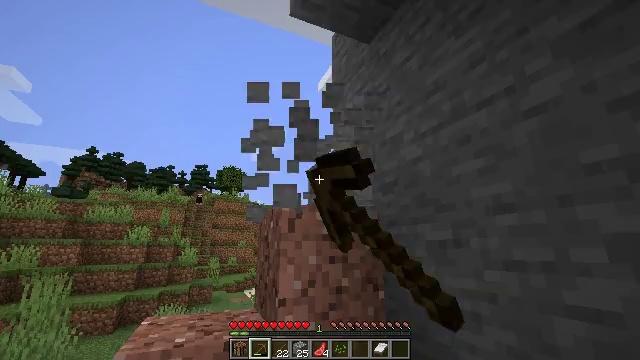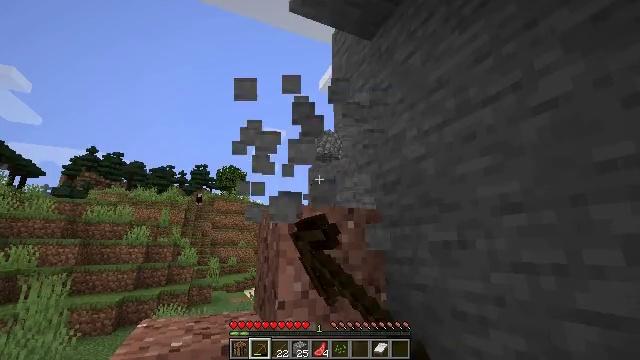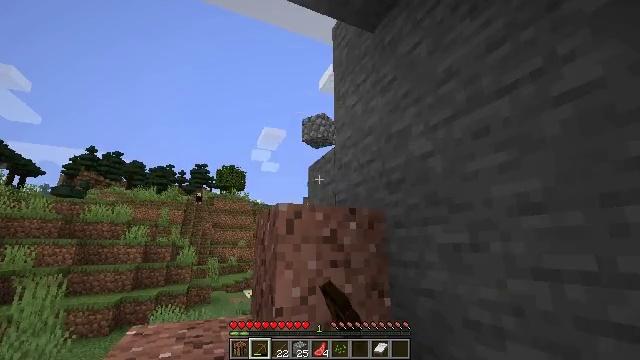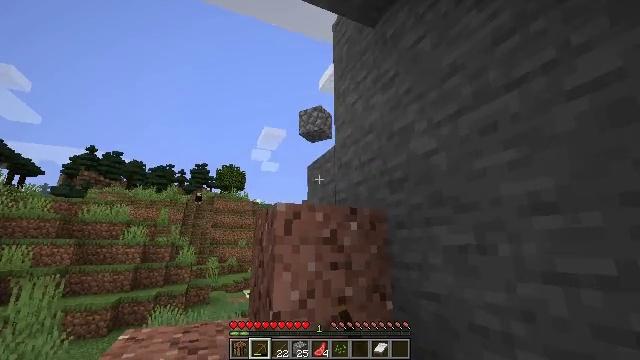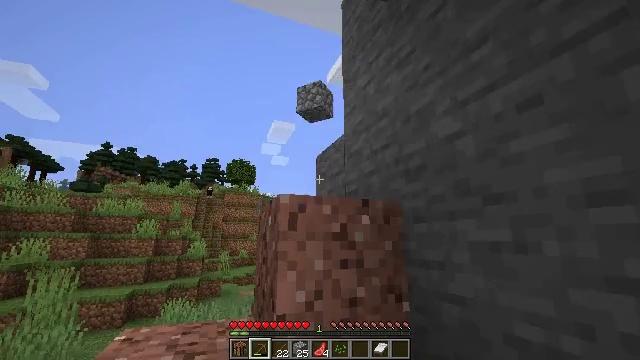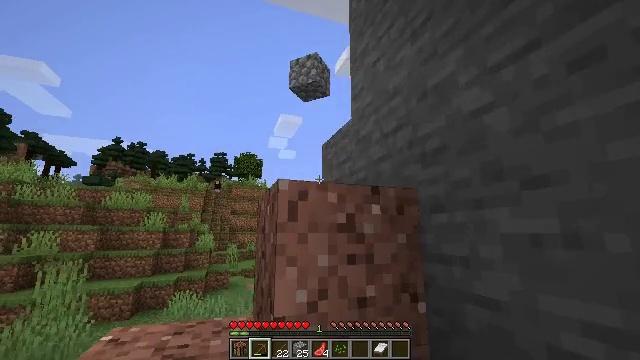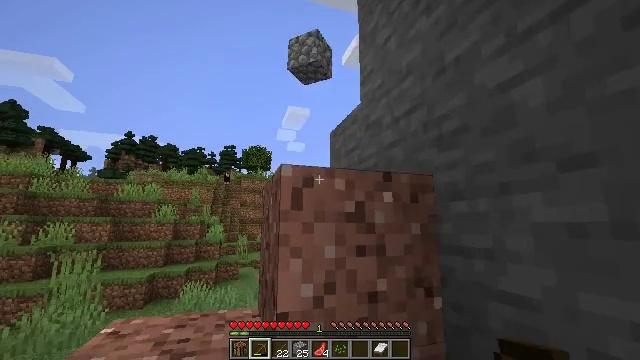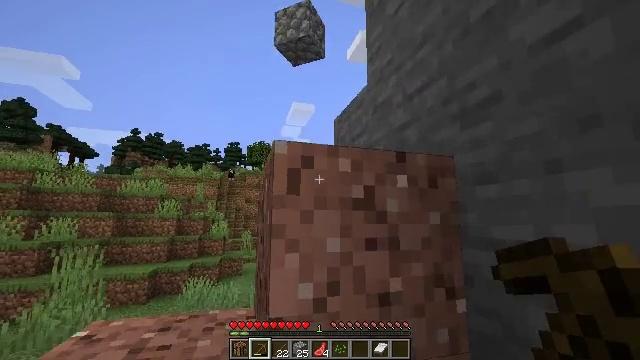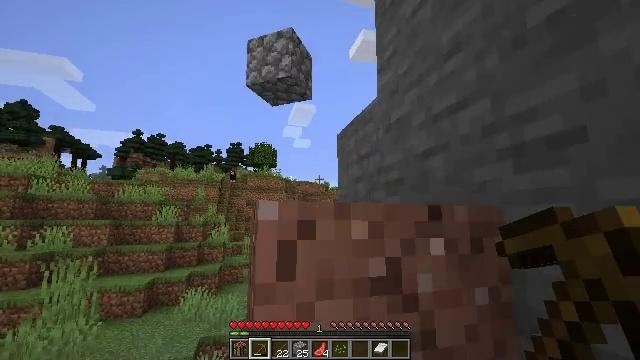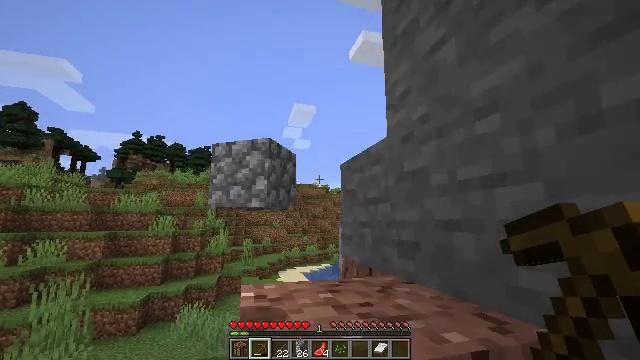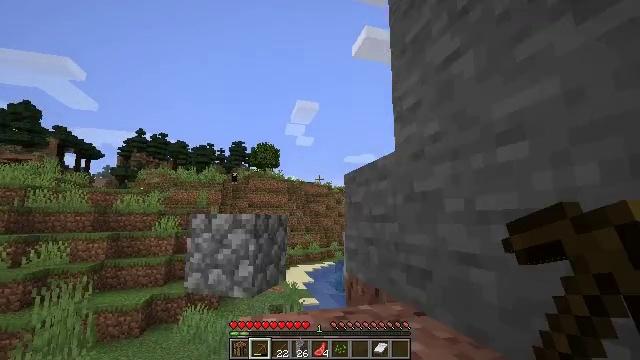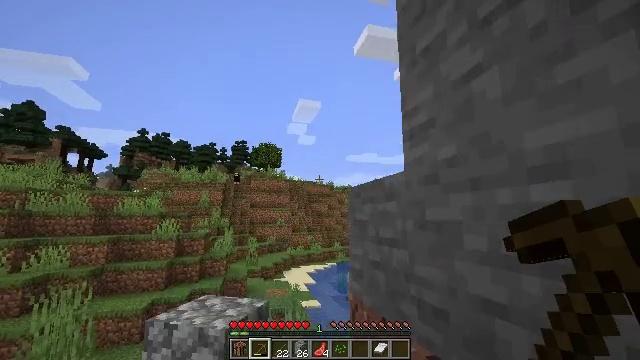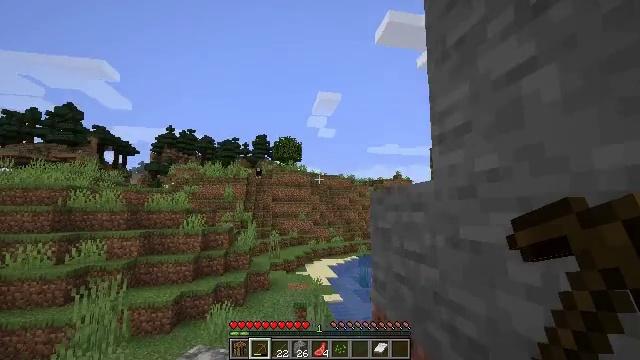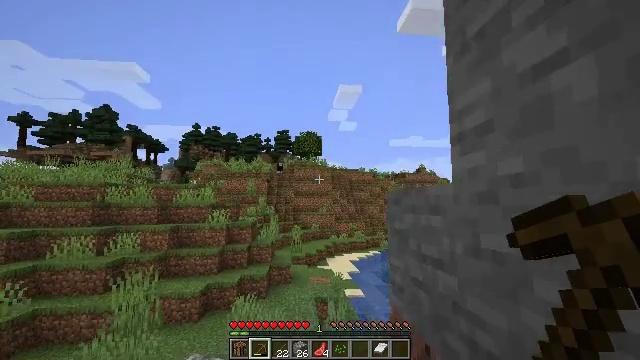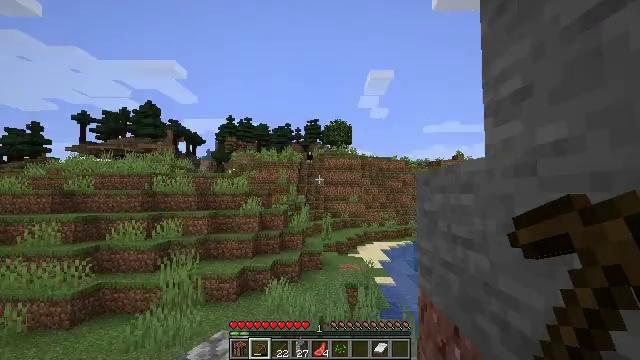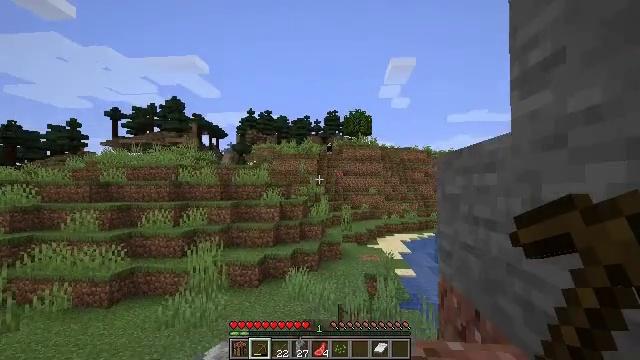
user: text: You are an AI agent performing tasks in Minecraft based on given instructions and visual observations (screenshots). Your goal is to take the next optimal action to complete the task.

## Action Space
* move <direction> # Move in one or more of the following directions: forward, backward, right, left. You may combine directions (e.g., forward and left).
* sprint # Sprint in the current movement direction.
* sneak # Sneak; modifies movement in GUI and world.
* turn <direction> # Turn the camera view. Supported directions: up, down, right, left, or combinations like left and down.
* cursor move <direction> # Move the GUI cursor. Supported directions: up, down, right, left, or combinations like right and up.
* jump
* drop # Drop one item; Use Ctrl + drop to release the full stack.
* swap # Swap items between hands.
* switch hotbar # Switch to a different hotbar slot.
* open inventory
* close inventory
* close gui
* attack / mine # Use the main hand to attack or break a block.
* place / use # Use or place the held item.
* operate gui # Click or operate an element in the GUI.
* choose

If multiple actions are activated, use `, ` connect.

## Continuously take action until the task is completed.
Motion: motion action
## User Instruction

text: Harvest sugar cane from the plant.
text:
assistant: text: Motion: move forward, attack / mine
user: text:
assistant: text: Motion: move forward
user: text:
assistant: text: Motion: move forward
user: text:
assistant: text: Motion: move forward, turn left and down
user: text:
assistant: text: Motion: move forward, turn left and down
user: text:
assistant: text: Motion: move forward, turn left and down
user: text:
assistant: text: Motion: move forward, turn left
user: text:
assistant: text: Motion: move forward, jump
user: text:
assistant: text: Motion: move forward, jump
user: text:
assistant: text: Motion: move forward, jump
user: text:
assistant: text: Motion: move forward, jump
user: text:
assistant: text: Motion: move forward, turn left and down, jump
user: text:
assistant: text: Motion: move forward, turn left and down, jump
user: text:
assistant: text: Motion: move forward, turn left and down
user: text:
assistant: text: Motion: move forward, turn left and down
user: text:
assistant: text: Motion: move forward, turn left and down
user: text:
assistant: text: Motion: turn left and down
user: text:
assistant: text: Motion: turn left and down
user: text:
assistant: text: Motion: turn left and down
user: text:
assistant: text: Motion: turn left and down
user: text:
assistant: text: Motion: turn down
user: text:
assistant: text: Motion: turn down
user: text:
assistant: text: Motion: turn right and down
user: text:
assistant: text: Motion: turn right and down
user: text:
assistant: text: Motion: no_op
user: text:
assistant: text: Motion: turn left and down
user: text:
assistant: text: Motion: turn left and down
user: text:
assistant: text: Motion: turn left
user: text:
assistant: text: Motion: turn left
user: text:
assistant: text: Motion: turn left